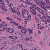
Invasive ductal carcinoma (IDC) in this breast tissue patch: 1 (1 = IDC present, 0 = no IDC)